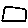
Label: square